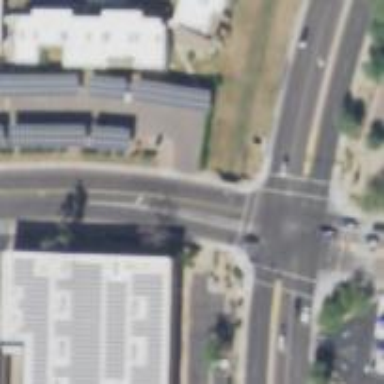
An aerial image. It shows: Solid stop line on the road.